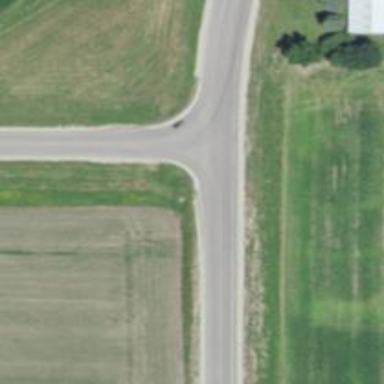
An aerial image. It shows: Secondary road.